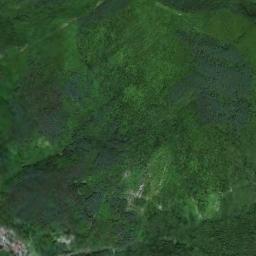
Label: mountain